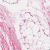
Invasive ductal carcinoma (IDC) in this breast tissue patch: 0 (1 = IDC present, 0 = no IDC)